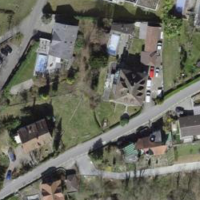
EUNIS habitat code: 55
Species observed at this site:
Cydonia oblonga